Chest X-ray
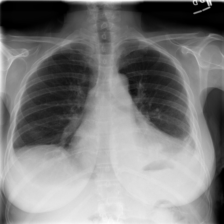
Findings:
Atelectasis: negative
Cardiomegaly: positive
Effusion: positive
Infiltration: negative
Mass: positive
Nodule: positive
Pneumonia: negative
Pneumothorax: negative
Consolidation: positive
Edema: negative
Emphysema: negative
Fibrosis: negative
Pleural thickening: negative
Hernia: negative